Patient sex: F
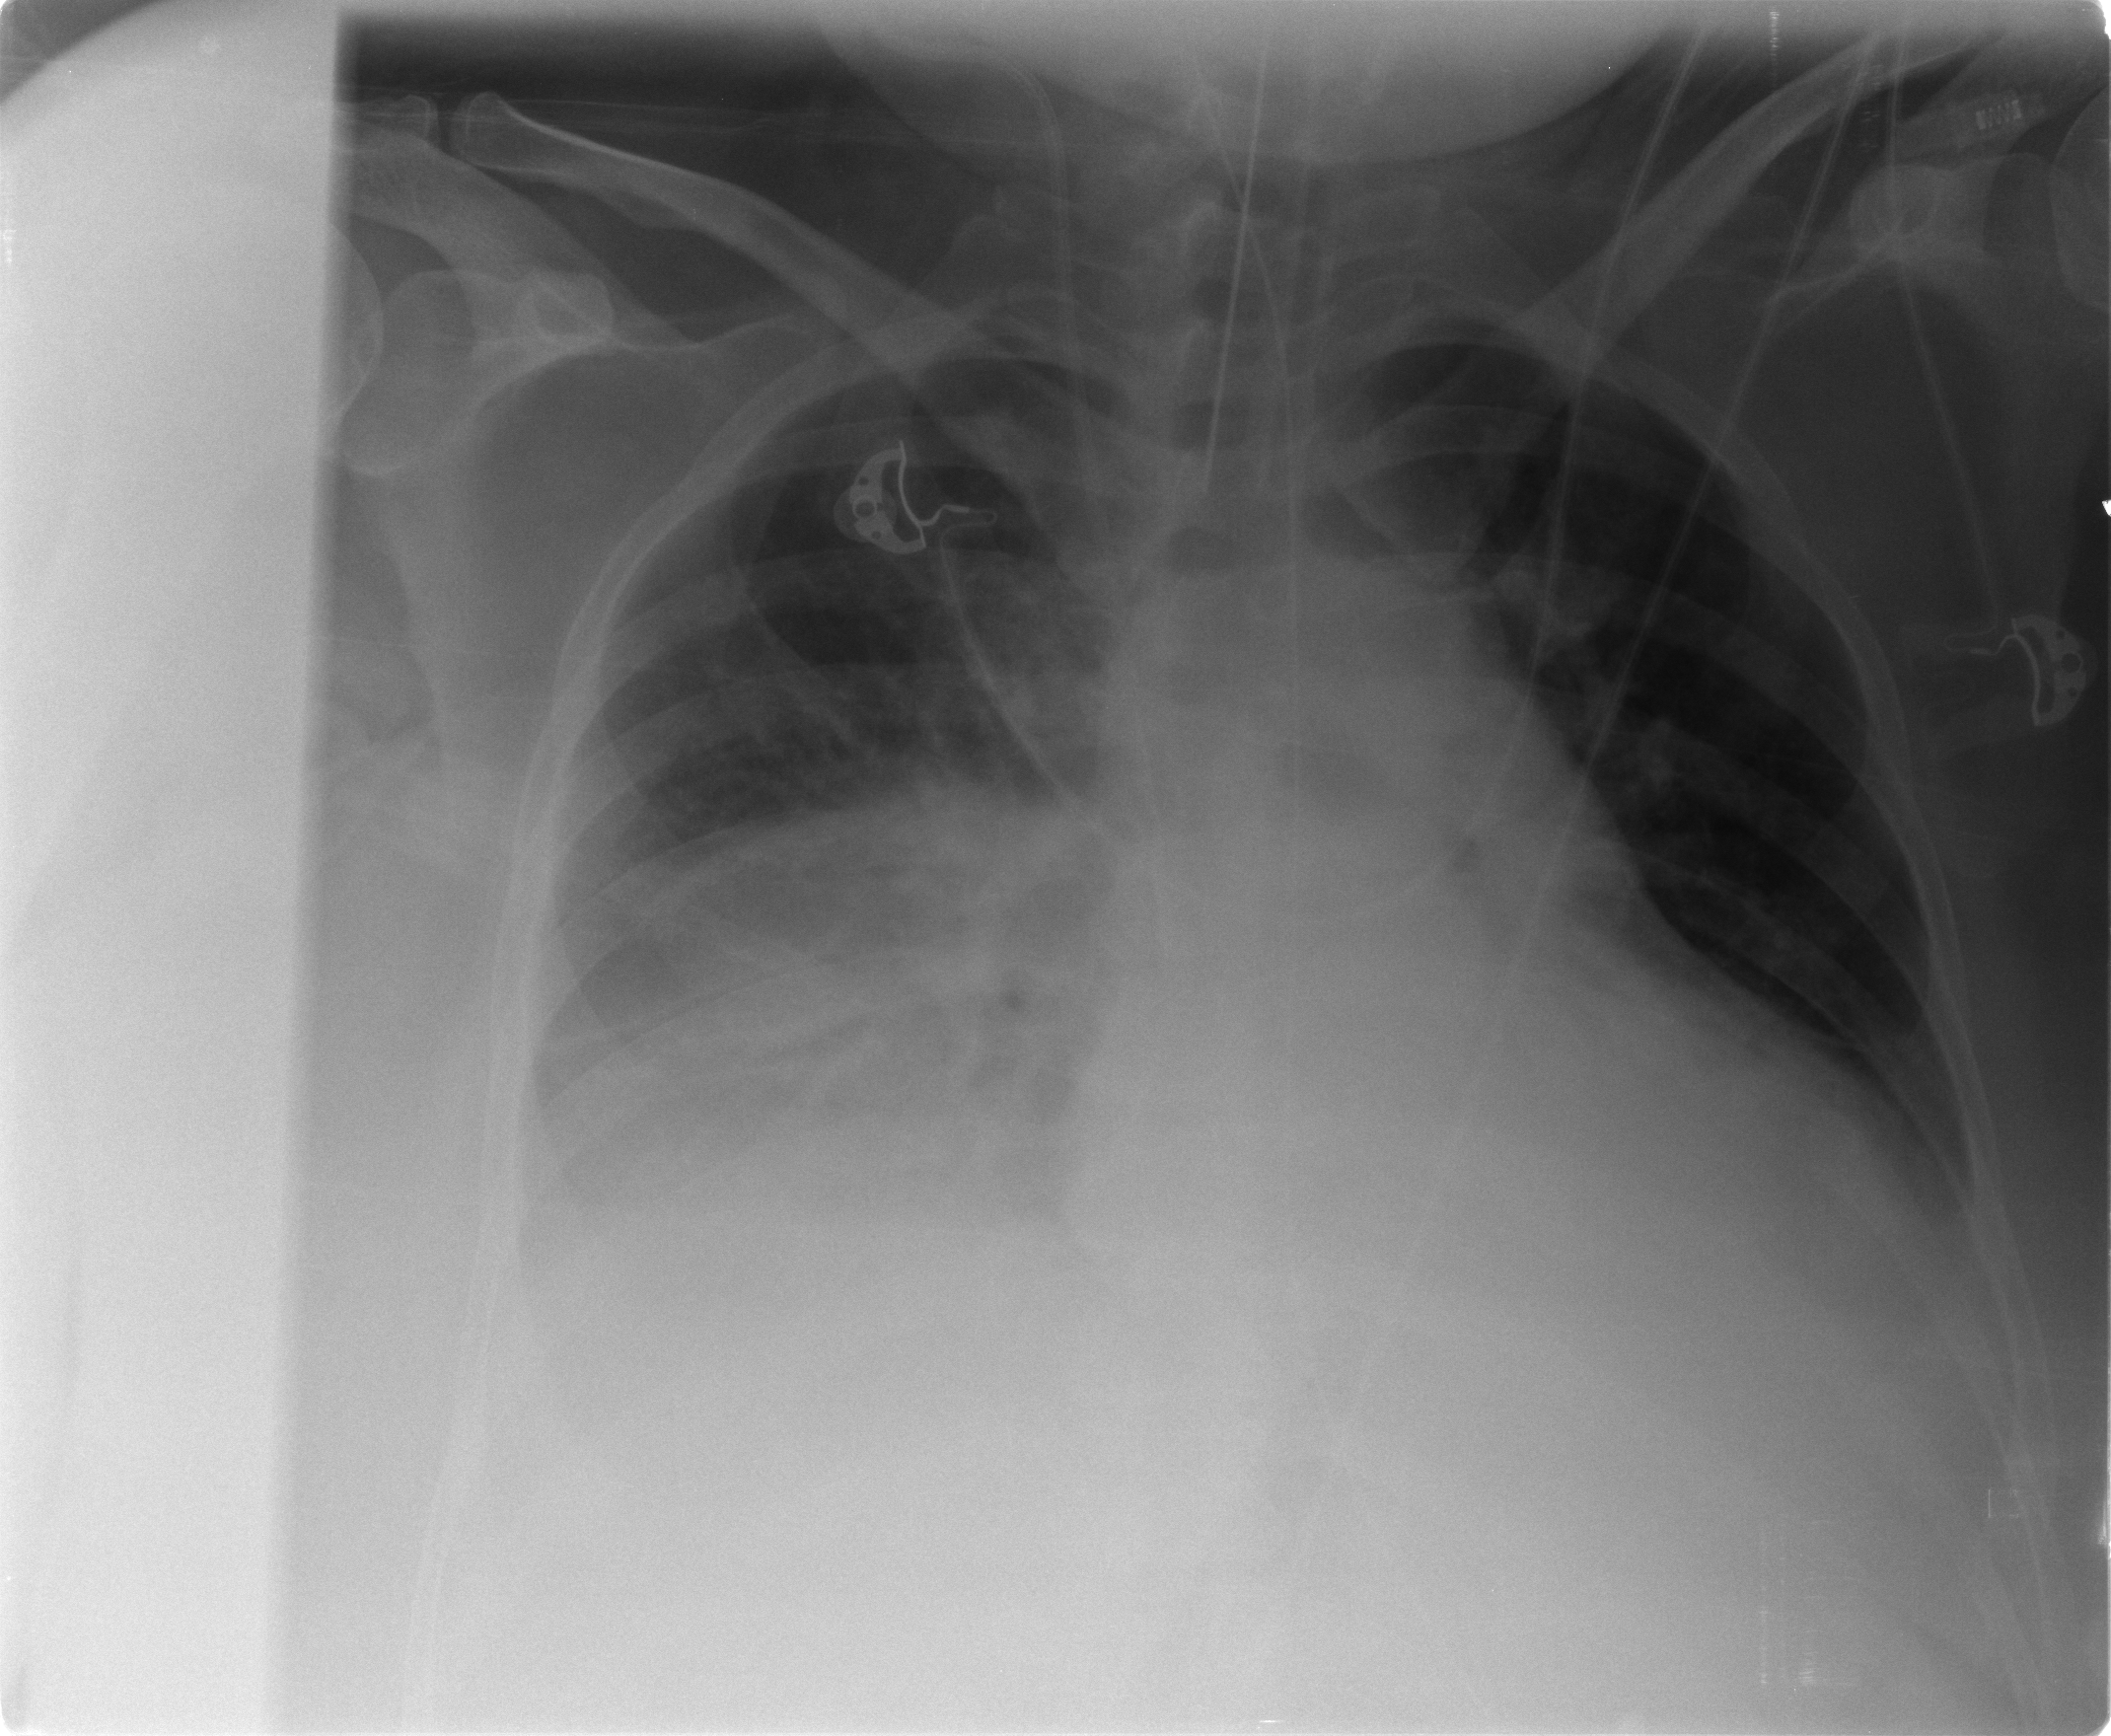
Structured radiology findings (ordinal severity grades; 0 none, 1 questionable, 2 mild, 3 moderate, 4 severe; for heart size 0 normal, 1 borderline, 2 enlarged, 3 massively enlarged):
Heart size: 2
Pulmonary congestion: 3
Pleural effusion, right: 1
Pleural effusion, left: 1
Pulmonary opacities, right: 0
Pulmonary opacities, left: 0
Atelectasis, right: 2
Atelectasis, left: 2